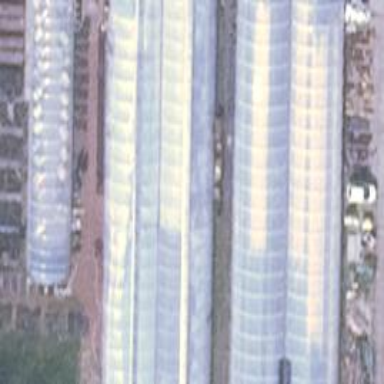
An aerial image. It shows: Greenhouse.